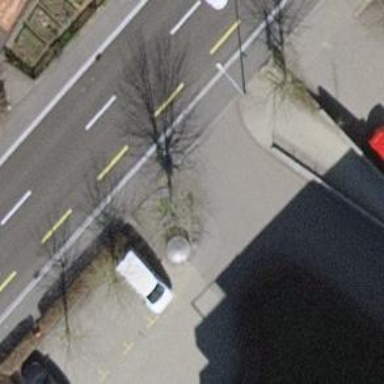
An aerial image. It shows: Asphalt sidewalk along the footway.